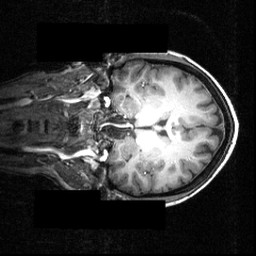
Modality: T1w
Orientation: coronal
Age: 25
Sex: female
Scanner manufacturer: siemens
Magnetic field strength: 3.951 T
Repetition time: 1.5 s
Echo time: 0.00335 s